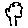
Label: tree